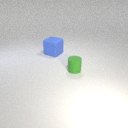
large blue rubber cube behind small green rubber cylinder